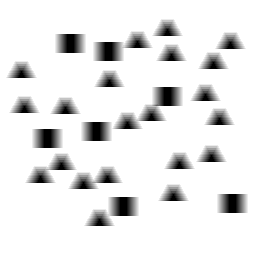
Squares: 7
Triangles: 21
Stars: 0
Total shapes: 28